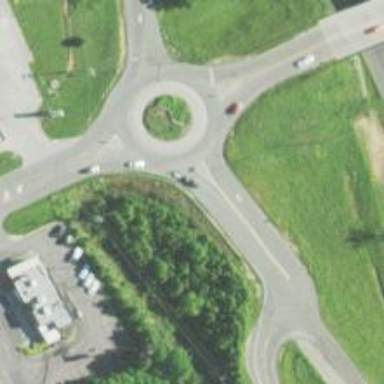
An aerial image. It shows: Secondary road leading to roundabout.